Question: I am working on project that need a line chart and I chose line chart because that is easy to get and fast to use but I have problem with customizing some feature in line chart is there a way to can customize chart like the this image?? I tried and use rotation but I didn't get the my outcome of that!!!

Here is the Line chart Sample Code
'''
function drawChart() {
var data = google.visualization.arrayToDataTable([
['X', 'Y'],
[1, 100], // keep linked points adjacent
[1, 200],
[null, null], // insert blank row in between
[2, 150],
[2, 275],
[null, null],
[3, 75],
[3, 200],
[null, null],
[4, 100],
[4, 300]
]);
var chart = new google.visualization.LineChart(document.querySelector('#chart_div'));
chart.draw(data, {
height: 400,
width: 600,
pointSize: 20,
pointShape: 'triangle', rotation: 180
});
}
google.load('visualization', '1', {packages:['corechart'], callback: drawChart});
'''
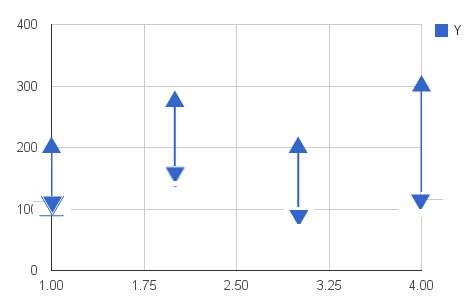
Answer: You can do this by splitting your data points into separate series and drawing them with different point shape options:
'''
function drawChart() {
var data = google.visualization.arrayToDataTable([
['X', 'Y', 'Direction'],
[1, 100, 'down'], // keep linked points adjacent
[1, 200, 'up'],
[null, null, null], // insert blank row in between
[2, 150, 'down'],
[2, 275, 'up'],
[null, null, null],
[3, 75, 'down'],
[3, 200, 'up'],
[null, null, null],
[4, 100, 'down'],
[4, 300, 'up']
]);
var view = new google.visualization.DataView(data);
view.setColumns([0, 1, {
// down triangles
type: 'number',
calc: function (dt, row) {
return (dt.getValue(row, 2) == 'down') ? dt.getValue(row, 1) : null;
}
}, {
// up triangles
type: 'number',
calc: function (dt, row) {
return (dt.getValue(row, 2) == 'up') ? dt.getValue(row, 1) : null;
}
}]);
var chart = new google.visualization.LineChart(document.querySelector('#chart_div'));
chart.draw(view, {
height: 400,
width: 600,
series: {
0: {
// this will draw the line
pointSize: 0,
color: '#3366cc' // set the color so they are all the same
},
1: {
// this will draw the down triangles
lineWidth: 0,
pointSize: 20,
pointShape: {
type: 'triangle',
rotation: 180
},
visibleInLegend: false,
color: '#3366cc' // set the color so they are all the same
},
2: {
// this will draw the up triangles
lineWidth: 0,
pointSize: 20,
pointShape: {
type: 'triangle'
},
visibleInLegend: false,
color: '#3366cc' // set the color so they are all the same
}
}
});
}
google.load('visualization', '1', {packages:['corechart'], callback: drawChart});
'''
<URL>